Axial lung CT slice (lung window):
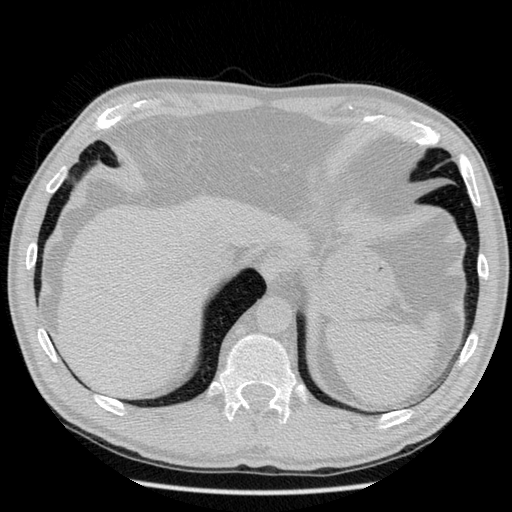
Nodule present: no